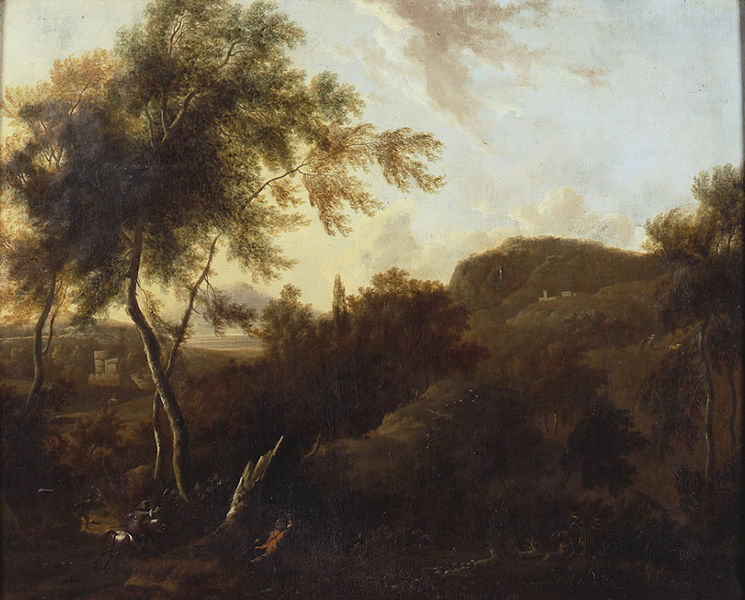
Titel: Südliche Landschaft mit einem Jäger auf Hirschjagd
Künstler: Frederik de Moucheron
Standort: Karlsruhe
Institution: Staatliche Kunsthalle Karlsruhe
Schlagwörter: blue, fight, oil, people, soldier, soldiers, white, black, dark, green, modern, painting, yellow, wood, sad, flower, cliff, cloud, clouds, fighting, horses, man, sky, stone, tree, building, field, hill, hills, house, lake, landscape, mountain, mountains, nature, sea, see, water, distance, summer, trees, village, armor, armour, knight, autumn, evening, forest, grass, stream, dusk, castle, color, ruins, animals, dog, fall, cloudy, storm, wind, town, baum, city, day, leaves, trunk, art, artist, war, cattle, cow, horse, birch, branches, brushstrokes, sunset, shadows, paint, sheep, leave, dry, dawn, sunrise, dragon, hilly, contrast, fog, branch, tall, image, windy, root, hunter, knights, trunks, rider, lush, alone, scenery, soft, hunting, reiter, warm, flucht, hunt, twilight, folk, moody, strees, clearing, firld, scenic, loud, cyan, poplar, tall tree, horsde, luminescent, late afternoon, arbol, bewegt, läufer, moun, falko, falk